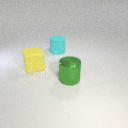
large cyan rubber cylinder to the left of large green metal cylinder